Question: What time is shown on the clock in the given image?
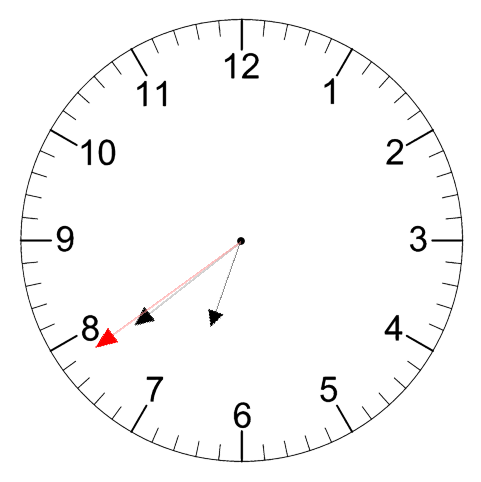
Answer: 06:38:39